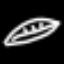
Label: leaf